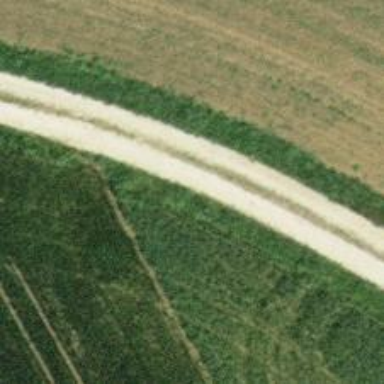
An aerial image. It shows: Track with grade 3 tracktype.